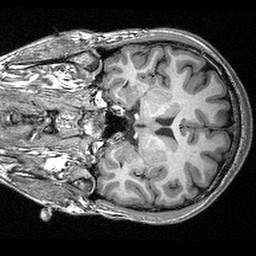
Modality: T1w
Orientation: coronal
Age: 20
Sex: male
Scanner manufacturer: siemens
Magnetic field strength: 3 T
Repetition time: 2.53 s
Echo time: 0.00309 s